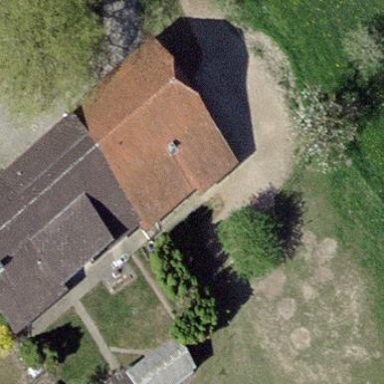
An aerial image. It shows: Farm building.